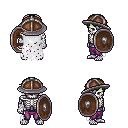
a pixel art fantasy rpg character, male body template, skeleton, white tattered cape, magenta pants, green short bangs hairstyle, chain helm, white cloth bandages, shield, four views (front, back, left, right), 2x2 character sprite sheet, small pixel art, hard edges, no anti-aliasing